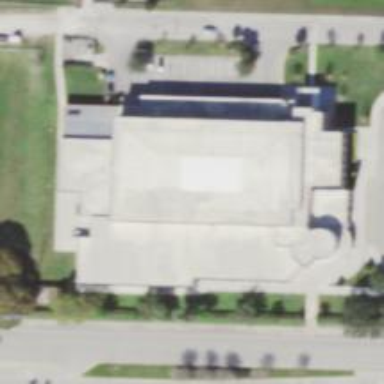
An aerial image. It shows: Events venue building.